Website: bh-photo
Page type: store-pickup
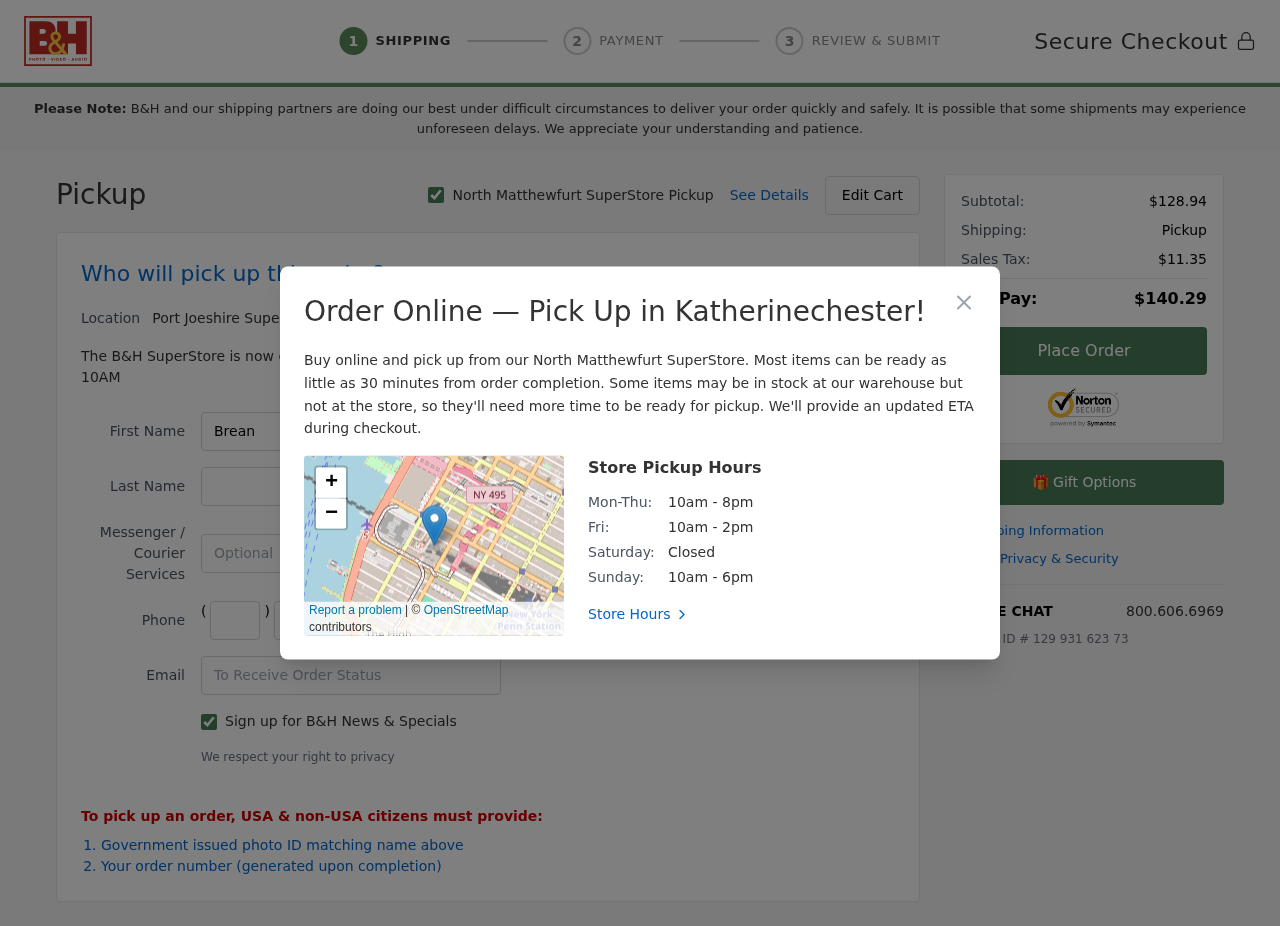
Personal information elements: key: PII_CITY
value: North Matthewfurt
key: PII_CITY2
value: Port Joeshire
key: PII_CITY3
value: Katherinechester
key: PII_EMAIL
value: bcuevas@yahoo.com
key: PII_FIRSTNAME
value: Breanna
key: PII_LASTNAME
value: Cuevas
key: PII_PHONE_AREA
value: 212
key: PII_PHONE_PREFIX
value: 806
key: PII_PHONE_SUFFIX
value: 7400
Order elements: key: ORDER_SUBTOTAL
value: $128.94
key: ORDER_TAX
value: $11.35
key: ORDER_TOTAL
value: $140.29
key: ORDER_ID
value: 129 931 623 73